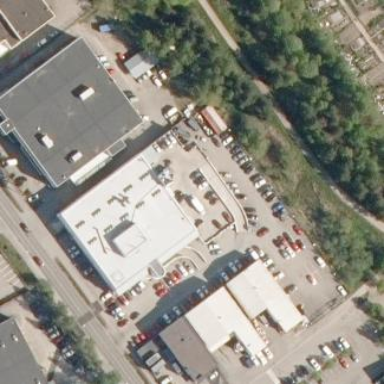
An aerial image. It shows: Multi-storey parking building.